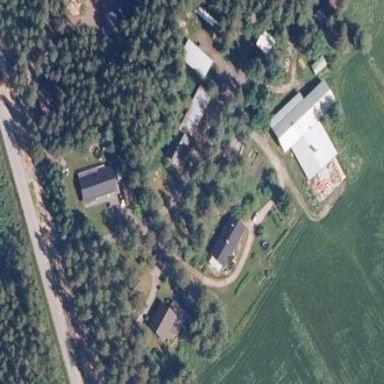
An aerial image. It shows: Farmyard area.